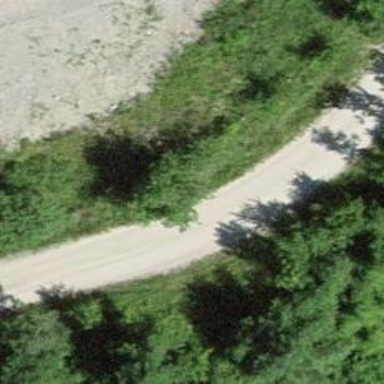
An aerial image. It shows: Compacted track with grade2 level.